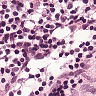
Metastatic tissue present: no